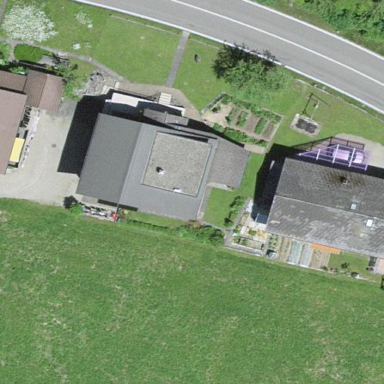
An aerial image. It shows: Residential building.